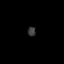
Tissue: skin
Cell type: Epithelial cells
Senescence score: 0.265
Nuclear area (px): 74
Mean DAPI intensity: 56.014